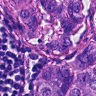
Metastatic tissue present: yes